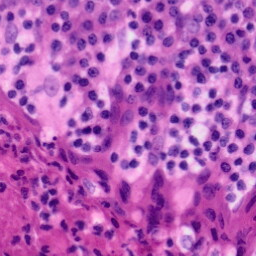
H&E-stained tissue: Tonsil